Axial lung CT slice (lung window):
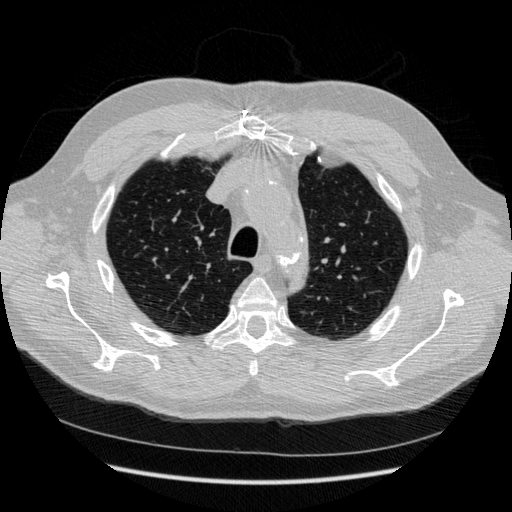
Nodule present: no